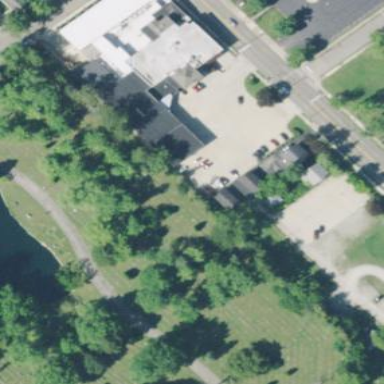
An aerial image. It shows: Parking area.